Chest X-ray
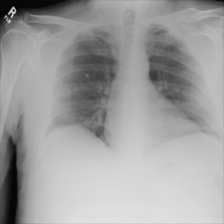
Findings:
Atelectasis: positive
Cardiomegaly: negative
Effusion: negative
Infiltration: negative
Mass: negative
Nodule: negative
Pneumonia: negative
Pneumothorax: negative
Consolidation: negative
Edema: negative
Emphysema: negative
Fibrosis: negative
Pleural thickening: negative
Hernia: negative